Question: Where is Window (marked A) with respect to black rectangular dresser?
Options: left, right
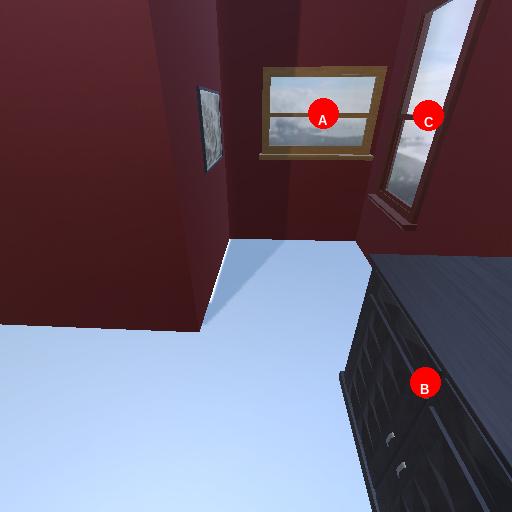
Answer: left